Interaction volume radius: 5 \u00c5
Interaction volume height: 10 \u00c5
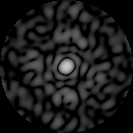
Disorder parameter: 0.875